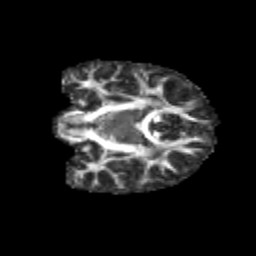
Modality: FA
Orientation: coronal
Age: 10
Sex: male
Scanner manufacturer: siemens
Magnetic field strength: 3 T
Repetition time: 3.8 s
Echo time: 0.07 s